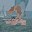
Label: 2